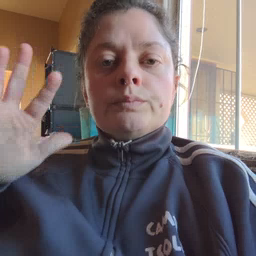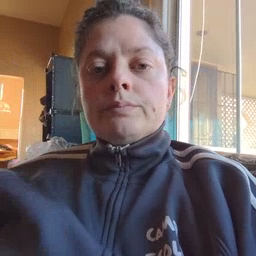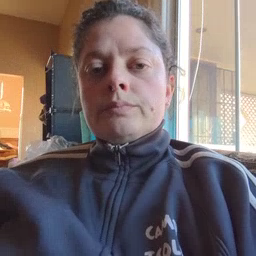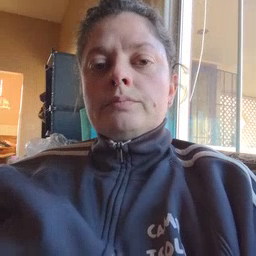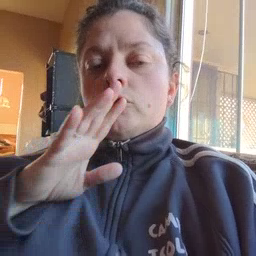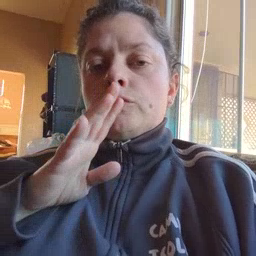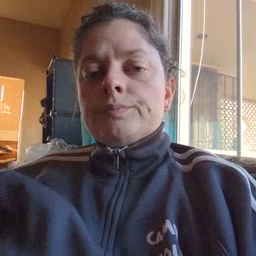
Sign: talk